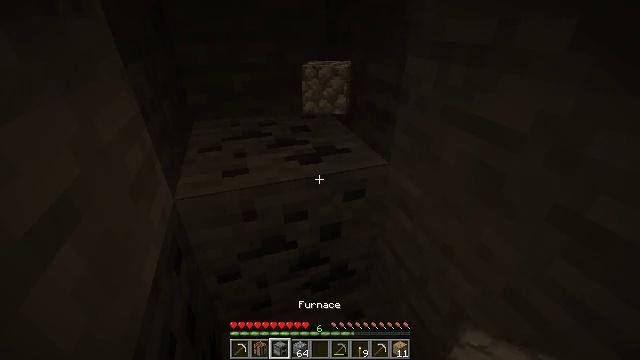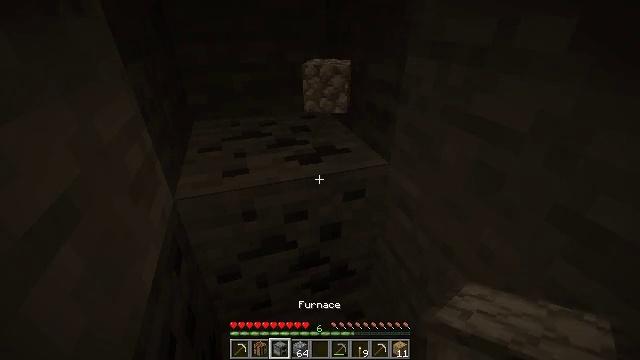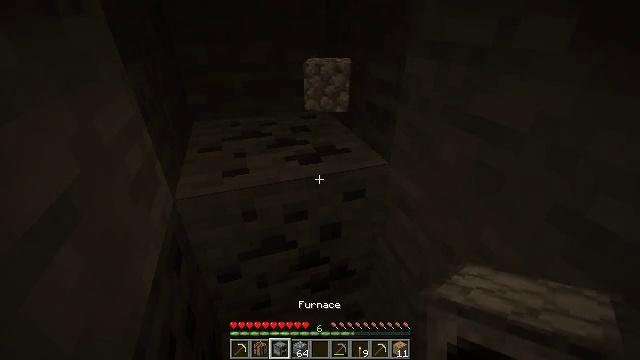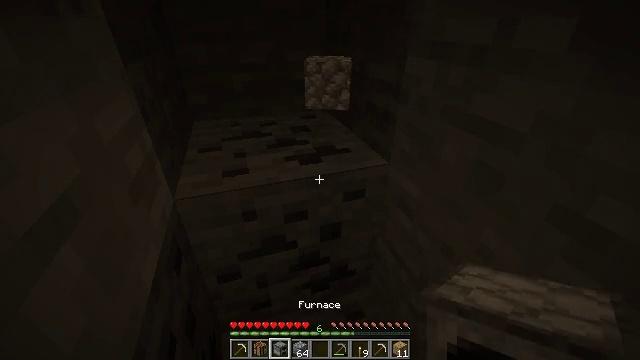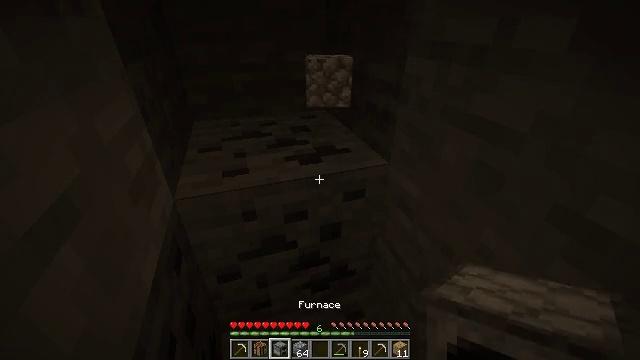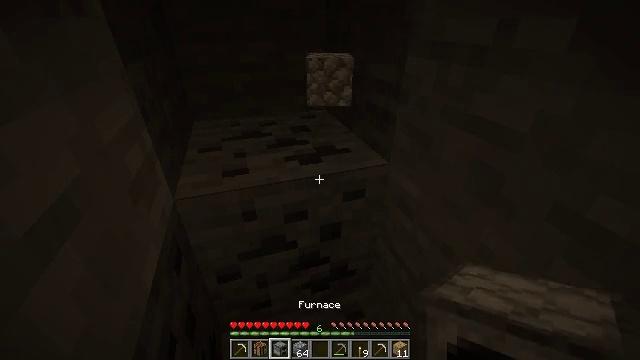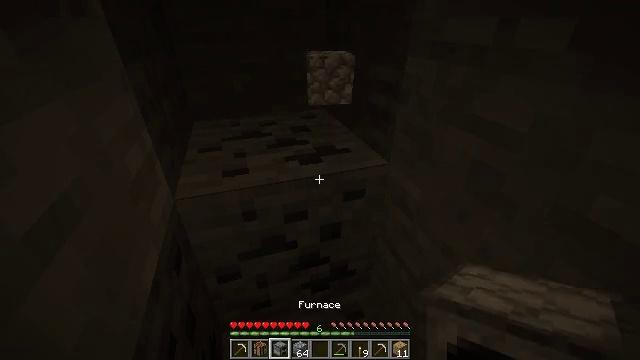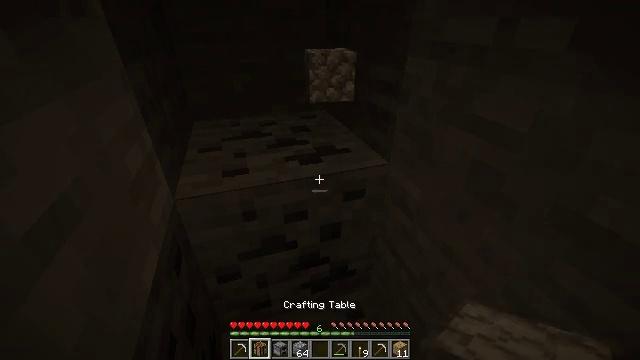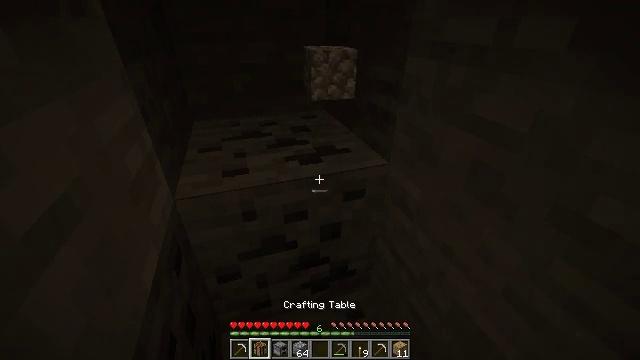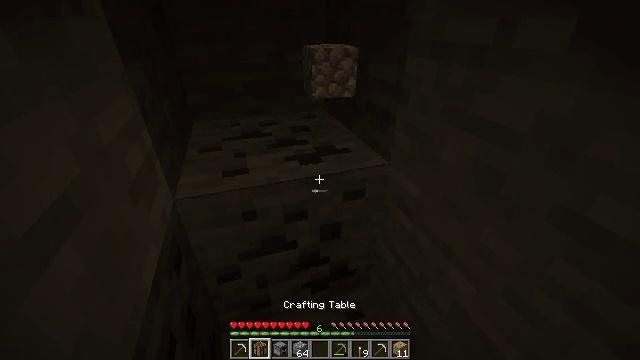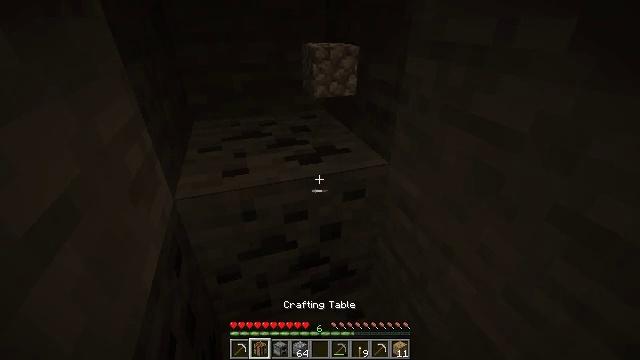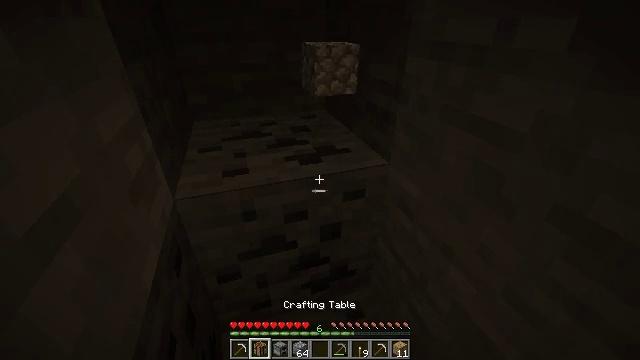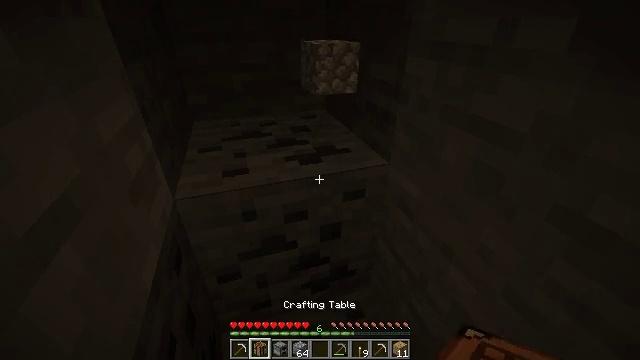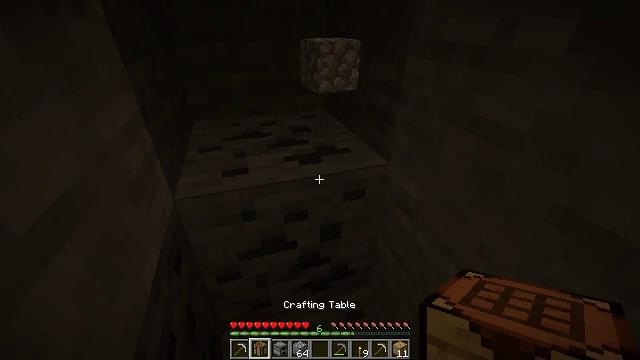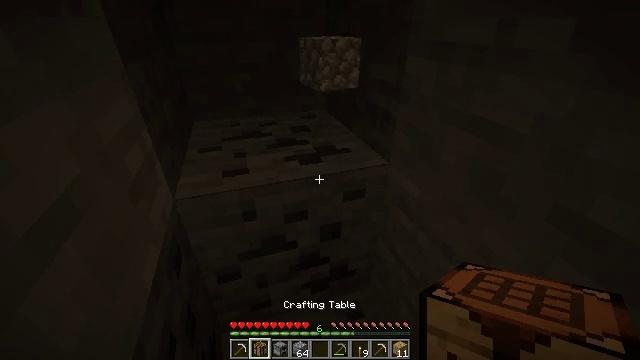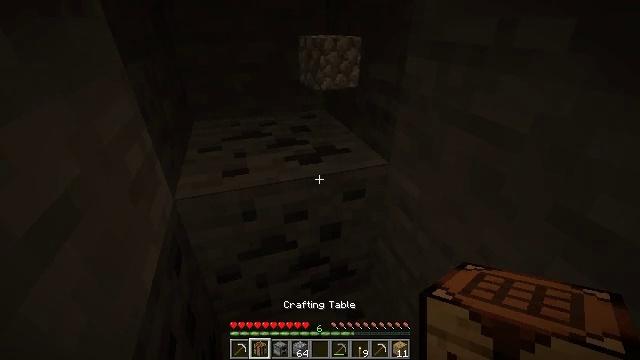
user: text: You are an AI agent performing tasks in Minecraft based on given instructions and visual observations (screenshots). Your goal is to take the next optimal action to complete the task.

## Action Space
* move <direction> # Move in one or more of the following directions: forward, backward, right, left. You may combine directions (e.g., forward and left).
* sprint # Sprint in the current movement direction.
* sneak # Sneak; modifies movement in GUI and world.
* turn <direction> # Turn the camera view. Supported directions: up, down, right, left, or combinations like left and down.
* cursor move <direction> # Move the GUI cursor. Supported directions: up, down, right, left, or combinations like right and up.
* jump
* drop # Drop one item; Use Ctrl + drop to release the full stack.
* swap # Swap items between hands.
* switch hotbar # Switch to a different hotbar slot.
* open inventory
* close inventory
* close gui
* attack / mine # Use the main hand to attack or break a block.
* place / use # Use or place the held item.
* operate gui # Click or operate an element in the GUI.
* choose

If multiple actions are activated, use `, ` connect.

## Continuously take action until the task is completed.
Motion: motion action
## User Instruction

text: Use an iron pickaxe or better to mine diamond ore.
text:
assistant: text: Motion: no_op
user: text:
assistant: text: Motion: no_op
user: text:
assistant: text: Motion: no_op
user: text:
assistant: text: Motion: no_op
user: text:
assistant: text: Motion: no_op
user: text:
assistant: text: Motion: no_op
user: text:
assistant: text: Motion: no_op
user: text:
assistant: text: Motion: no_op
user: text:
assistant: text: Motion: no_op
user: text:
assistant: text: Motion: no_op
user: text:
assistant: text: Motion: no_op
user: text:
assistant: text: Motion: no_op
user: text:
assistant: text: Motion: no_op
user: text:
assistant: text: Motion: no_op
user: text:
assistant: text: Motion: no_op
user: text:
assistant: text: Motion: no_op
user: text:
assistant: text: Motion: no_op
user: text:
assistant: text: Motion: no_op
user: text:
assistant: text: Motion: no_op
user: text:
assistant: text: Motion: no_op
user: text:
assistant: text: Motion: no_op
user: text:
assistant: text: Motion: no_op
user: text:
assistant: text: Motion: no_op
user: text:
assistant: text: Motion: no_op
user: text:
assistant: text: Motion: no_op
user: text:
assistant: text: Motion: no_op
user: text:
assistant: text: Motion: no_op
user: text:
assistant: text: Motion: no_op
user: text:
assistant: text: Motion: no_op
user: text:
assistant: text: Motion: no_op